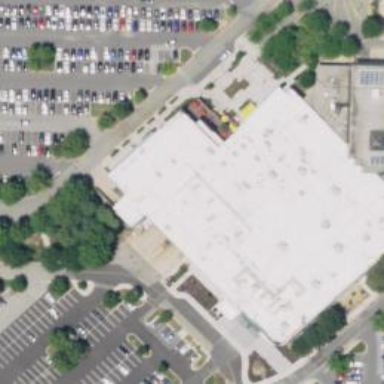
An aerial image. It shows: Retail building.